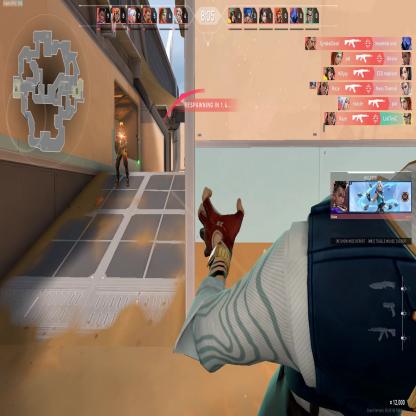
Label: enemy